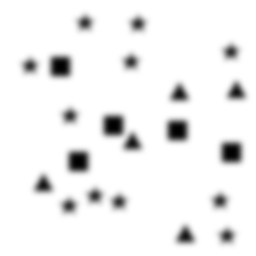
Squares: 5
Triangles: 5
Stars: 11
Total shapes: 21